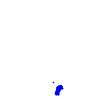
Particle: electron